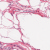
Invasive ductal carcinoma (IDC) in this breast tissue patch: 0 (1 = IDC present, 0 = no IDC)